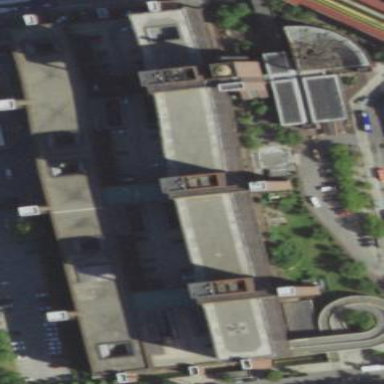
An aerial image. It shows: Hospital building.